Question: I have a query to display all the records of the ebooks table from the database.
I displayed it in a table with a checkbox from the first column.
I'm trying to save the rows from the selected checkbox in the table width the Name of School but I don't have any idea.
I'm just a beginner in php, any help is appreciated. Here is my codes:
HTML codes:
'''
$result1 = mysql_query("SELECT * FROM school GROUP BY SCHOOL_NAME");
while($row1=mysql_fetch_array($result1)) {
?>
<option><?php echo $row1['SCHOOL_NAME'];?></option>
<?php } ?>
</select>
<table class="table table-striped table-hover table-bordered datatable">
<thead style="background: #a83535; color: black;">
<tr>
<th style="width: 50px;"></th>
<th style="color: #3b3b3b;">Ebook Title</th>
<th style="color: #3b3b3b;">Category</th>
<th style="color: #3b3b3b;">File Name</th>
</tr>
</thead>
<tbody>
<?php
$result = mysql_query("SELECT * from ebooks ORDER BY EBOOK_TITLE");
$count = mysql_num_rows($result);
while($row=mysql_fetch_array($result)) {
?>
<tr>
<td>
<center><input type="checkbox" name="check[]" ></center>
</td>
<td><input type="" name="ebookname[]" value="<?php echo $row['EBOOK_TITLE'];?>"></label></td>
<td><input type="" name="ebookcategory[]" value="<?php echo $row['EBOOK_CATEGORY'];?>"></label></td>
<td><input type="label" name="ebookfilename[]" value="<?php echo $row['EBOOK_FILENAME'];?>"></label></td>
</tr>
<?php } //end of while loop ?>
</tbody>
</table>
<button type="submit" class="btn btn-hg btn-primary" name="AddEbooks">Submit</button>
'''
I want to save the rows selected by the checkbox to database:
- 'school_management'- 'ID_NUMBER''SCHOOL''EBOOK''FILE_NAME''DATE_ASSIGN'- 'Values (from the HTML table to database): ('','$school_ebook','$ebookname','$ebookfilename','')'
Here is the screenshot:

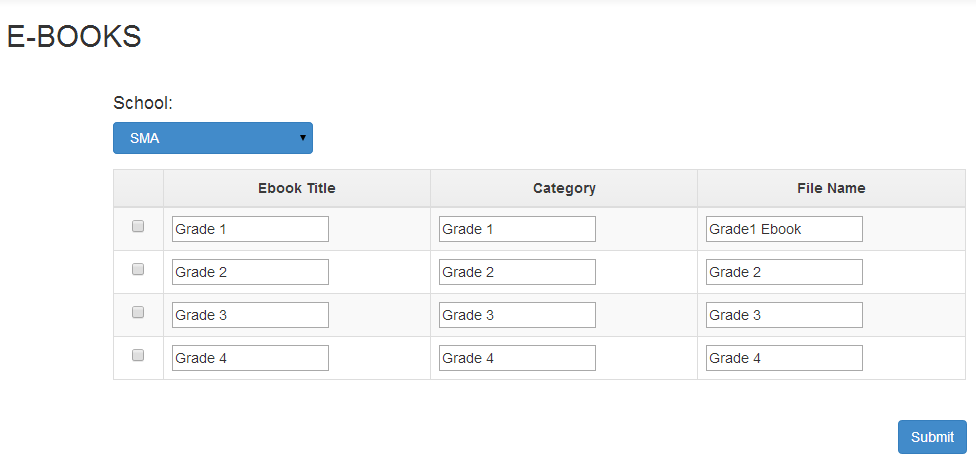
Answer: First, you will need to assign an ID number to the checkboxes so that you can differentiate each record. Using the ID_NUMBER would be ideal here. In your current script where you are displaying the checkbox, your line that reads this:
'''
<center><input type="checkbox" name="check[]" ></center>
'''
Should include the ID_NUMBER like this in the name. Additionally, a value should be assigned to the checkbox so we can verify later.
'''
<center><input type="checkbox" name="check[<?php echo $row['ID_NUMBER'];?>]" value="1"></center>
'''
Now you can go ahead and set up something that gets triggered when your form is submitted. You can essentially loop through each record and check it against the "check[ID_NUMBER]" checkbox to see if the value is 1. If the value is 1 then the record had been checked to save and you can then carry on saving the record.
How you want to handle the form is up to you - you could do AJAX to avoid reloading the entire page or you could do a simple form action="page_name_here.php" and handle the submission there. If you go about doing a simple form post without AJAX, it could be something like this -
Current page form tag:
'''
<form name="" action="page_name_here.php" method="POST">
'''
If you want to use the school_ebook var you need to assign the select options for the school_ebook a value:
'''
<option value="<?php echo $row1['SCHOOL_NAME']'?>">
'''
page_name_here.php:
'''
<?php
/* Get the school name */
$school_ebook=$_POST["school_ebook"];
/* Query your books DB to get the records */
$result=mysql_query("SELECT * from ebooks ORDER BY EBOOK_TITLE");
$count=mysql_num_rows($result);
while($row=mysql_fetch_array($result)) {
$bookID=$row['ID_NUMBER'];
/* Get the Book ID and now we have to fetch from $_POST the value from the form */
if (array_key_exists($bookID, $_POST["check"])) {
$ischecked=$_POST["check"][$bookID];
/* See if this has a value of 1. If it does, it means it has been checked */
if ($ischecked==1) {
/* It is checked, so now in this area you can finish the code to retrieve the data from the row and save it however you like */
}
}
}
?>
'''
Once completed with your inserts, etc., it should accomplish what you need.